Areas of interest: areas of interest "Media Organization"
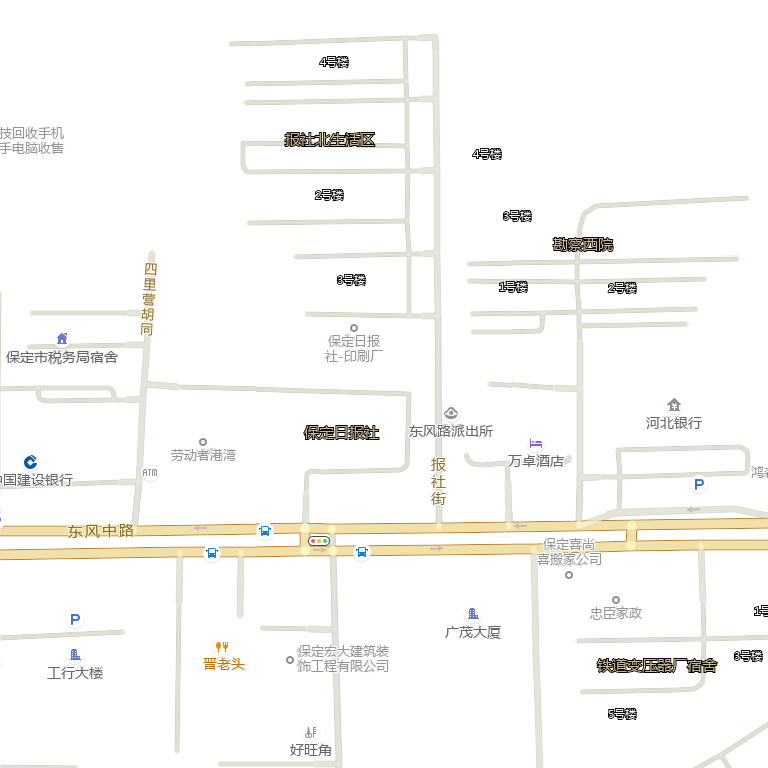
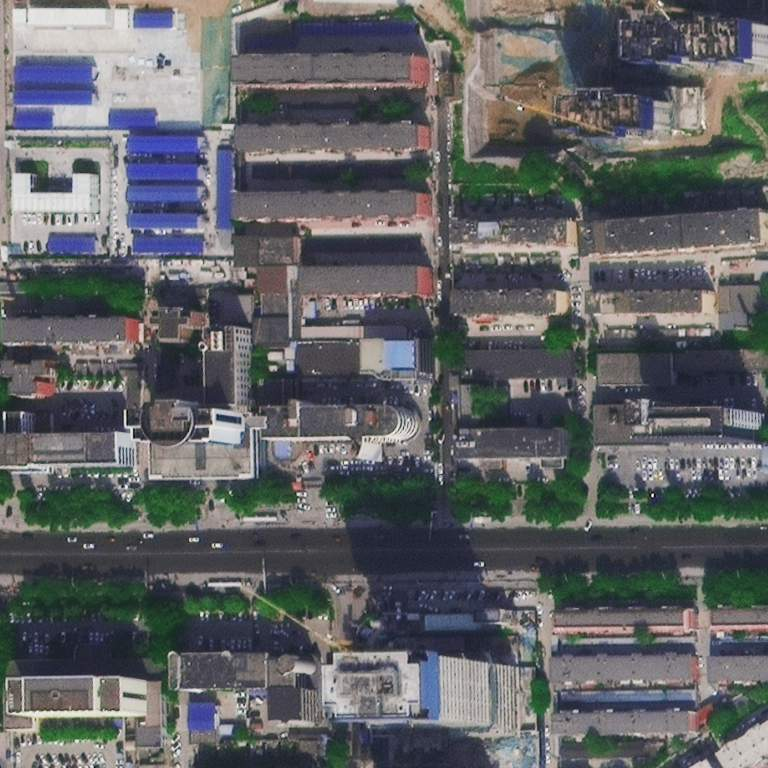